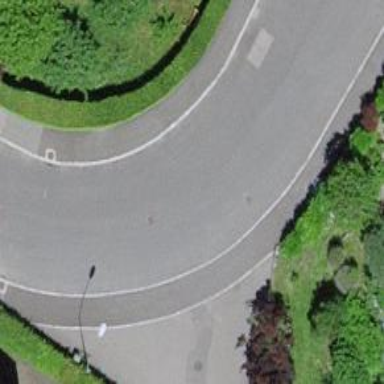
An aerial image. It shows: Residential road with asphalt surface and sidewalks on both sides.